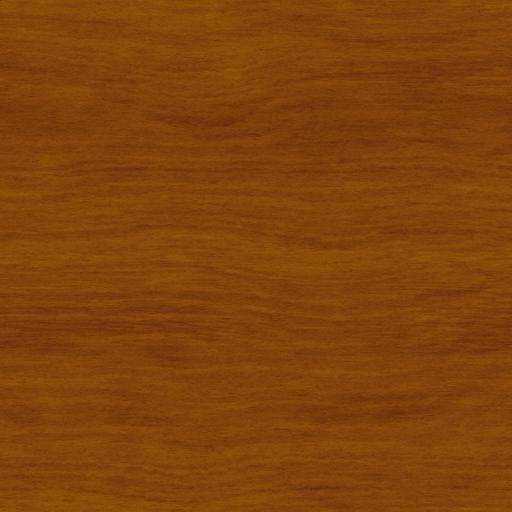
Tags: brown clean fine smooth wood wooden